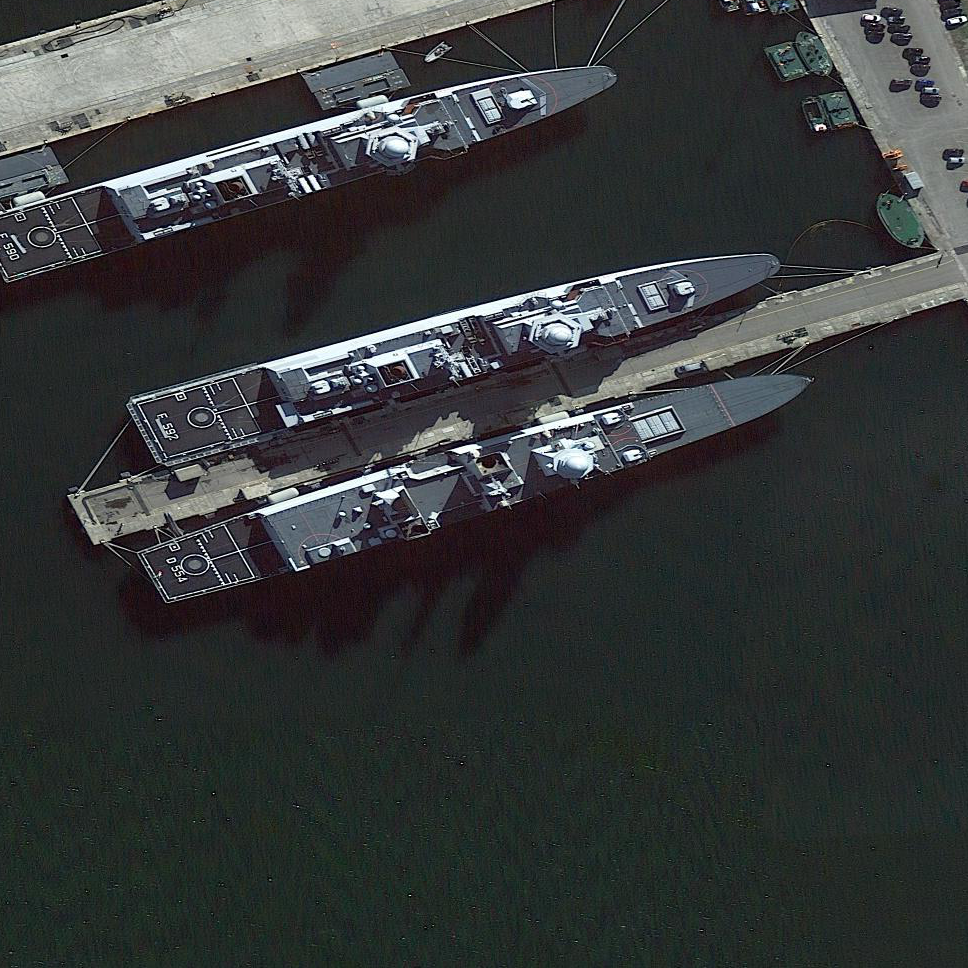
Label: destroyer